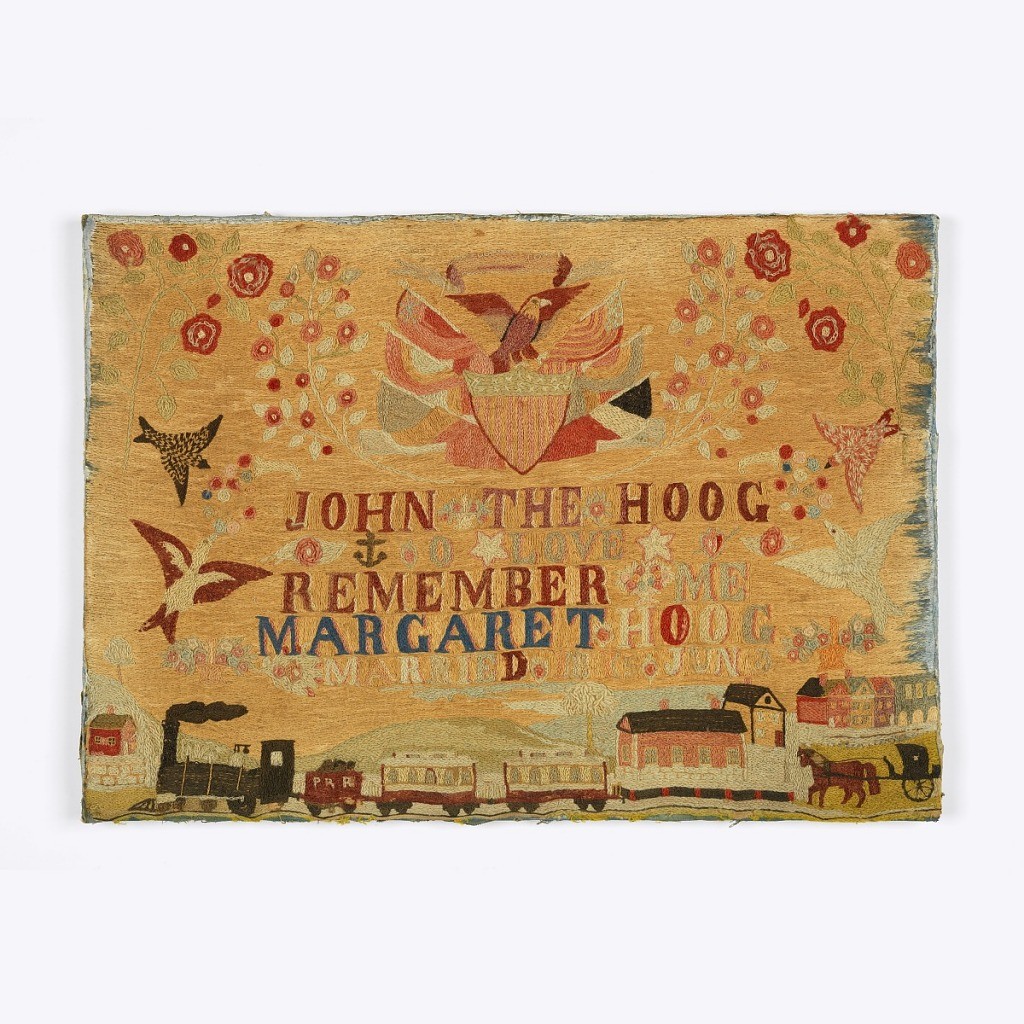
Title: Embroidered picture
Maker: Margaret Hoog, American, b. Ireland
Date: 1875
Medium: wool and cotton embroidery on wool foundation Technique: embroidered in chain stitch on plain weave foundation Label: wool plain weave embroidered with wool and cotton in chain stitch
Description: At the top, an eagle with spread wings is perched atop a shield, with flags and buntings, surrounded by floral sprays. At the bottom is a landscape with a small town, a locomotive, and a horse and carriage. In the center is the inscription: John the Hoog O Love Remember me Margaret Hoog Married 1875 June 3, surrounded by birds and flowers. The entire surface is covered with chain stitch embroidery.